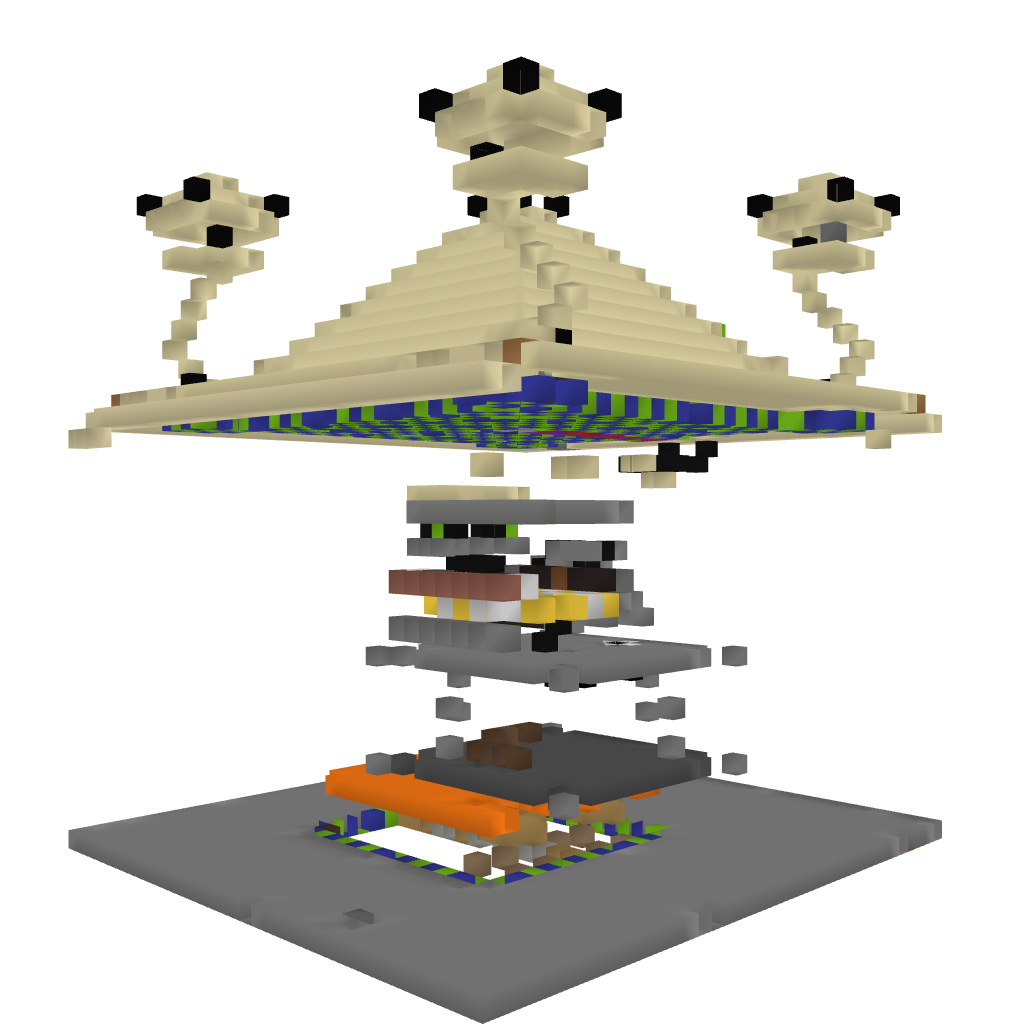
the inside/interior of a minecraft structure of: PartyTemple